Question: I imported an Android sample coded by Amazon involving AWS's DynamoDB which I got from here and was presumably written for Eclipse:
<URL>
Since Android Studio (0.8.1) uses gradle instead of ant, naturally things got auto-moved around in terms of dir structure when importing so (part of) it looks like this:

PropertyLoader gets the TVM credential info it needs to connect to the database DynamoDB from AwsCredentials.properties. Relevant methods:
'''
public class PropertyLoader {
private boolean hasCredentials = false;
private String tokenVendingMachineURL = null;
private boolean useSSL = false;
private String testTableName = null;
private static PropertyLoader instance = null;
public static PropertyLoader getInstance() {
if ( instance == null ) {
instance = new PropertyLoader();
}
return instance;
}
public PropertyLoader() {
try {
Properties properties = new Properties();
properties.load( this.getClass().getResourceAsStream( "AwsCredentials.properties" ) );
this.tokenVendingMachineURL = properties.getProperty( "tokenVendingMachineURL" );
this.useSSL = Boolean.parseBoolean( properties.getProperty( "useSSL" ) );
this.testTableName = properties.getProperty( "testTableName" );
if ( this.tokenVendingMachineURL == null || this.tokenVendingMachineURL.equals( "" ) || this.tokenVendingMachineURL.equals( "CHANGEME" ) || this.testTableName.equals( "" ) ) {
this.tokenVendingMachineURL = null;
this.useSSL = false;
this.hasCredentials = false;
this.testTableName = null;
}
else {
this.hasCredentials = true;
}
}
catch ( Exception exception ) {
Log.e( "PropertyLoader", "Unable to read property file." );
}
}
'''
However the getResourceAsStream line 'properties.load( this.getClass().getResourceAsStream( "AwsCredentials.properties" ) );' returns null. As you can see in my screenshot, AwsCredentials.properties is in the same dir as PropertyLoader and matches the case, which is all that should be required based on my readings of the method:
<URL>
<URL>
I have tried other things such as prefixing "" (i.e. 'properties.load( this.getClass().getResourceAsStream( "\AwsCredentials.properties" ) );' and copying the credentials file and placing in the src folder (you can't see it in this screenshot because the explorer sorts by filetype(?) and places 'main' first, but it's there) as per this:
<URL>
However, that hasn't fixed the issue either. Having tried these options and done research, I'm confused as to why it's returning null. How can I fix this?
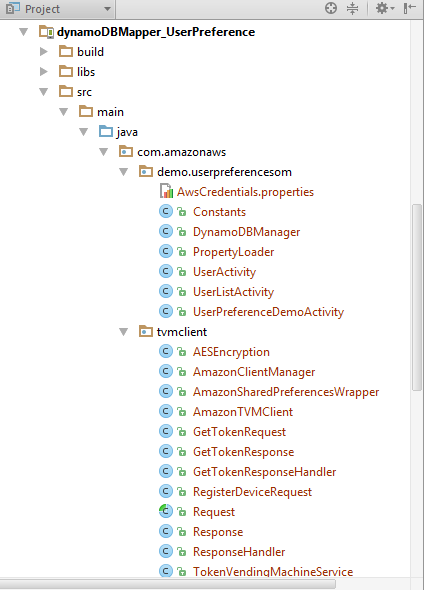
Answer: Created a dir called resources under /src/main/ and placed AwsCredentials.properties there and used
'''
properties.load( PropertyLoader.class.getClassLoader().getResourceAsStream( "AwsCredentials.properties" ) );
'''
instead of
'''
properties.load( this.getClass().getResourceAsStream("AwsCredentials.properties" ) );
'''
Not as elegant as I would like, but it works.